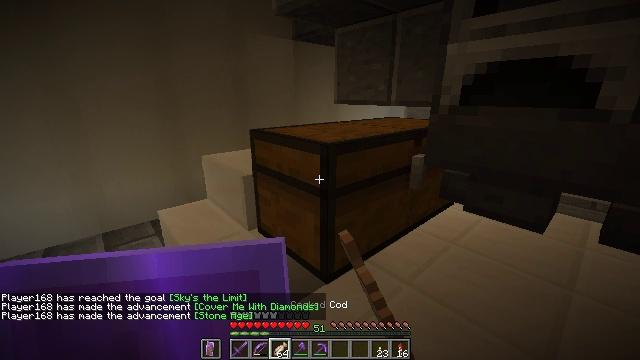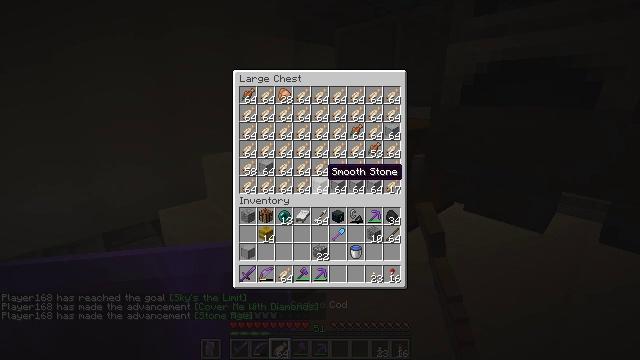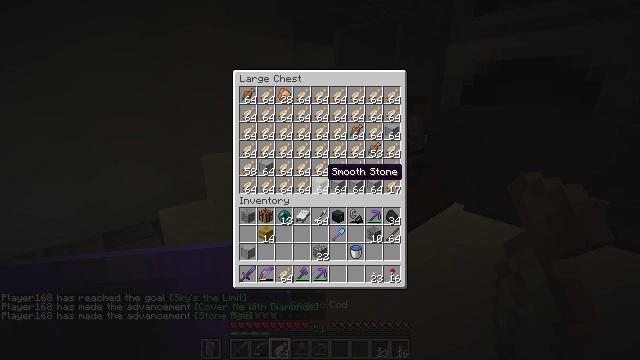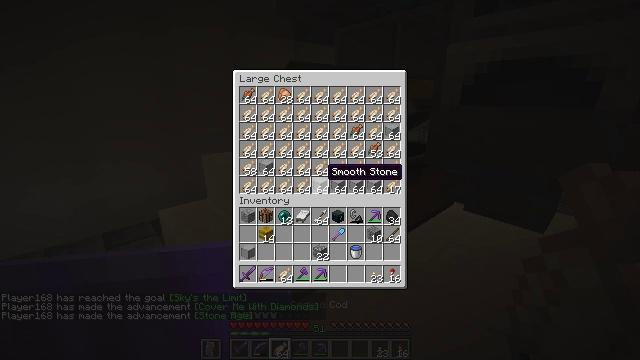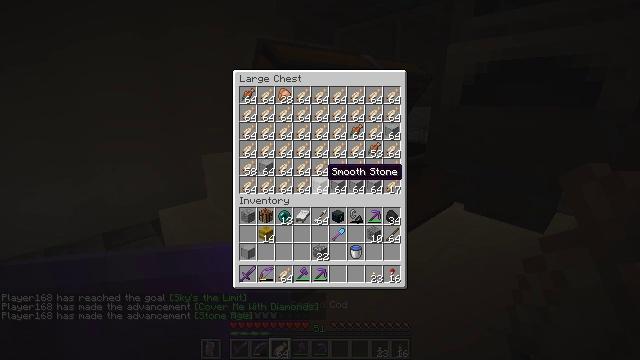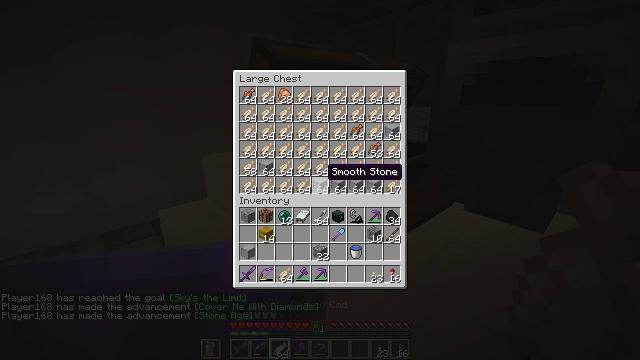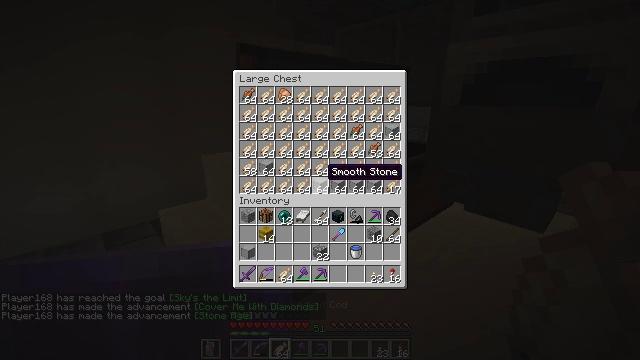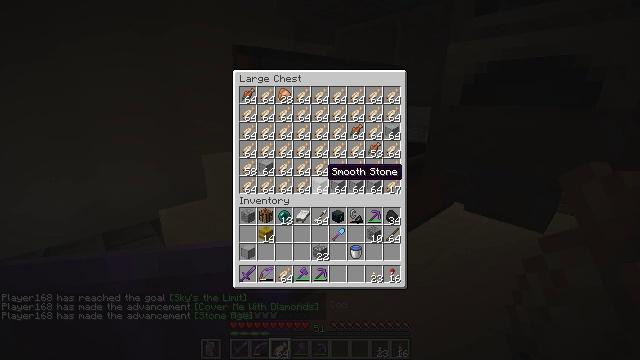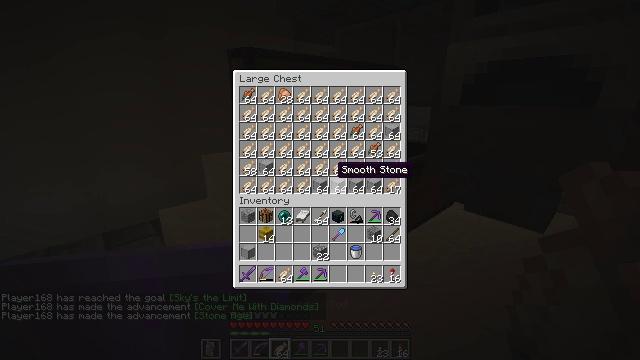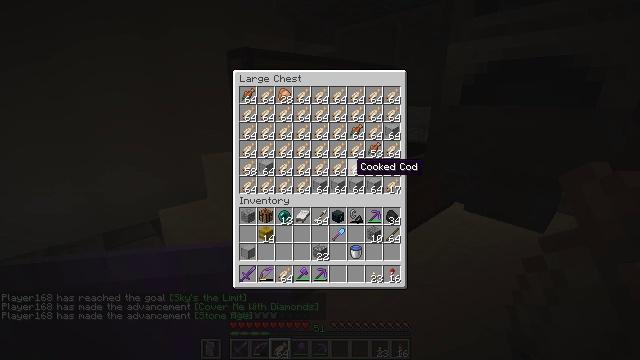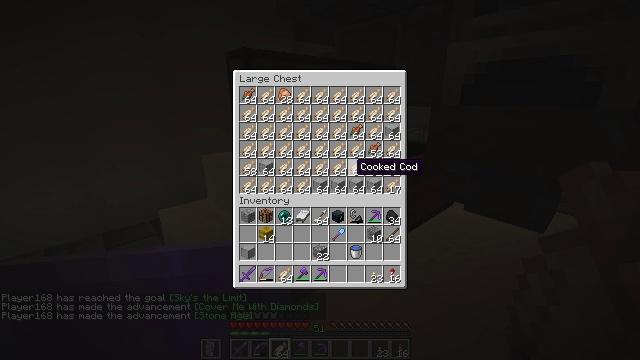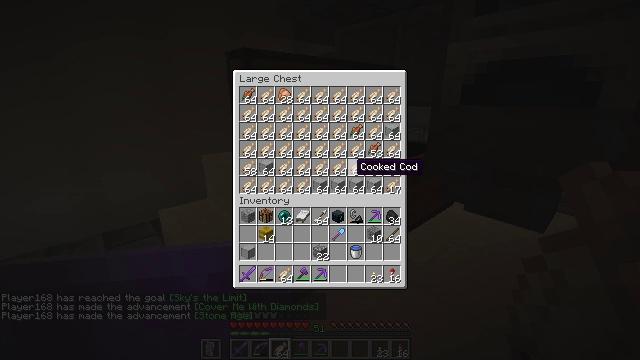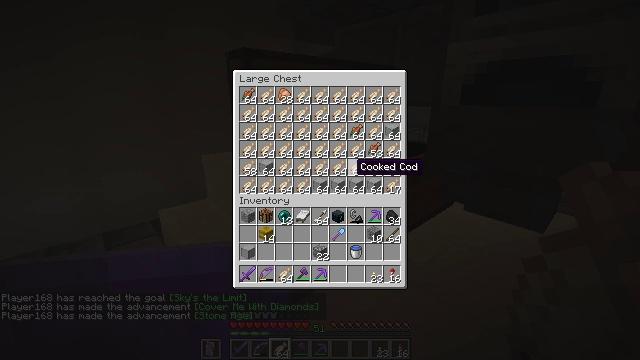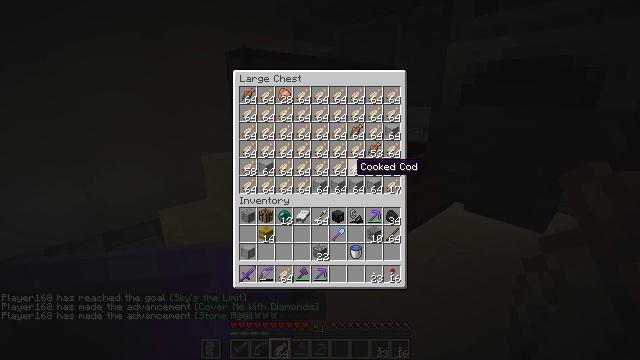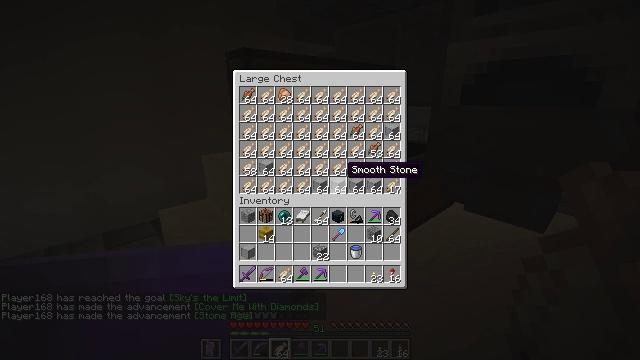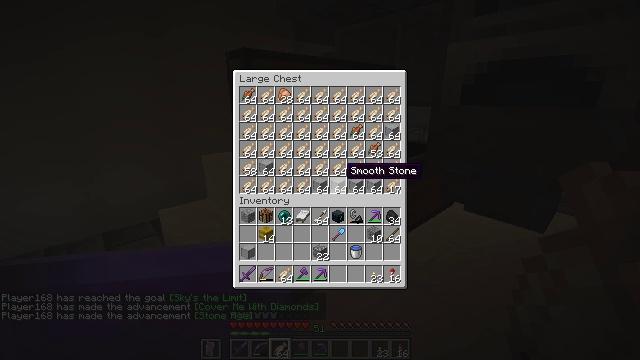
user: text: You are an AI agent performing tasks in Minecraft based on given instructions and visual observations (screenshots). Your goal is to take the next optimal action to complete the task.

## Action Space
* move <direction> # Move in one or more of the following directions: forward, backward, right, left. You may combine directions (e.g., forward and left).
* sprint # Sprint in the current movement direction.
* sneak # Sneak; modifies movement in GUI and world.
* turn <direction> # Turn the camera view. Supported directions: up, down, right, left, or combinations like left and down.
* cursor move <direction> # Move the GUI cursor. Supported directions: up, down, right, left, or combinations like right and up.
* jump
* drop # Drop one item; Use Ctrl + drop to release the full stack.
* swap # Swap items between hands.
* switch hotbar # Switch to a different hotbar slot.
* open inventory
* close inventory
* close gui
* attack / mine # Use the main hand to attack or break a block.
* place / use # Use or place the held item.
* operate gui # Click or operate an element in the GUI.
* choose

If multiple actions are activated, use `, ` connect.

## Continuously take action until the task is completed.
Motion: motion action
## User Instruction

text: Craft several smooth stone slab on the crafting table.
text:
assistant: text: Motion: open gui
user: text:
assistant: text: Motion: no_op
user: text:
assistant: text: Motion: no_op
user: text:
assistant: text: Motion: no_op
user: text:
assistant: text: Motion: no_op
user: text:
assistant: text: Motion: no_op
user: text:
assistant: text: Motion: no_op
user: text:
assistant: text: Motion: cursor move right
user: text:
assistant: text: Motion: cursor move right
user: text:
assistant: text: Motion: no_op
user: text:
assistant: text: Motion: no_op
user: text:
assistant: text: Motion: no_op
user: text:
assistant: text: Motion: no_op
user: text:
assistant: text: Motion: cursor move left
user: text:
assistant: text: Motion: no_op
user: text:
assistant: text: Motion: no_op
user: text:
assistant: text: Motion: no_op
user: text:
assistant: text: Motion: operate gui
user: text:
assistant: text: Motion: operate gui
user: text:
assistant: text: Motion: no_op
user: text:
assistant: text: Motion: no_op
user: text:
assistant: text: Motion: no_op
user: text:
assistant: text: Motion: cursor move left
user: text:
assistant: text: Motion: no_op
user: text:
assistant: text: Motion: no_op
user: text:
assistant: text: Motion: no_op
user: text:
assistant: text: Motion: no_op
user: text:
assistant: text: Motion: no_op
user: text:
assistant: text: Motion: no_op
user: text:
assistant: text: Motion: sneak